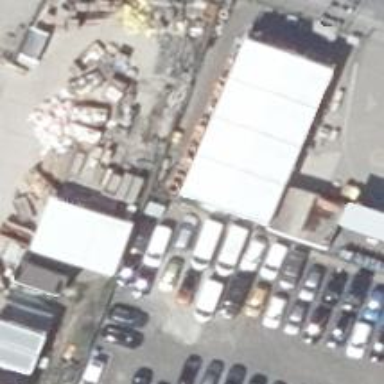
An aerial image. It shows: Gabled roof office building with trade shop.